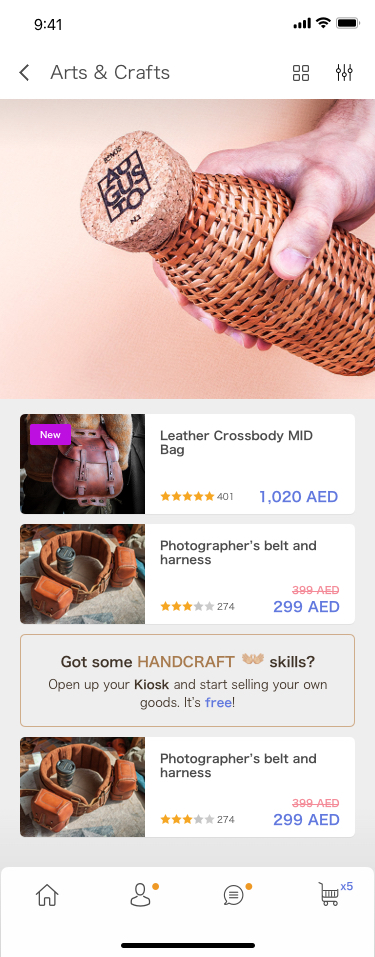
Text in this UI design:
Arts & Crafts